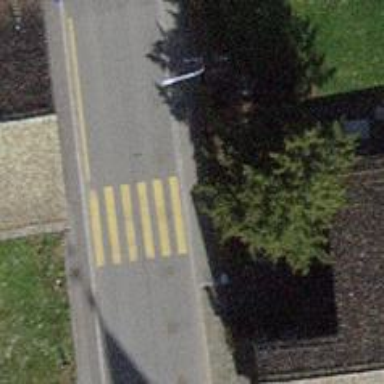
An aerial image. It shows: Uncontrolled crossing on the road.